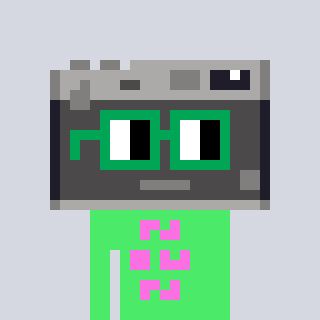
a pixel art character with square green glasses, a camera-shaped head and a teal-colored body on a cool background